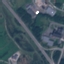
Land use / land cover: Highway